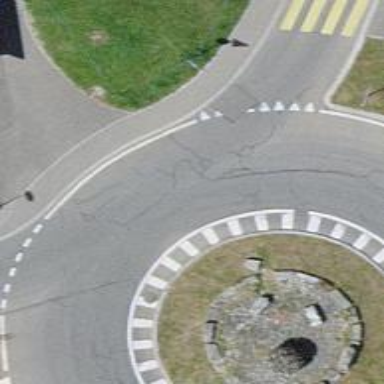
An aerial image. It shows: Secondary road with asphalt surface leading to roundabout.